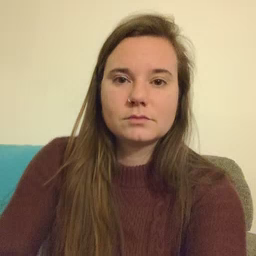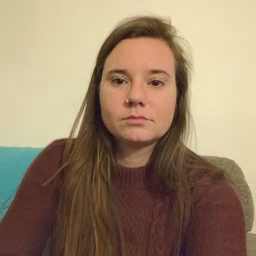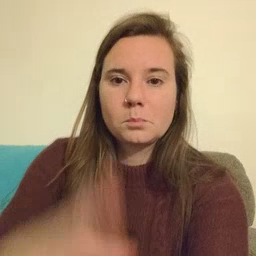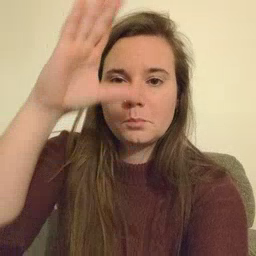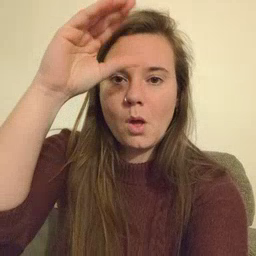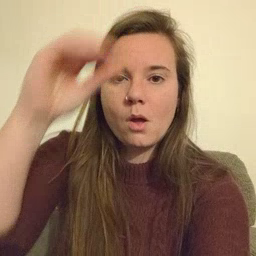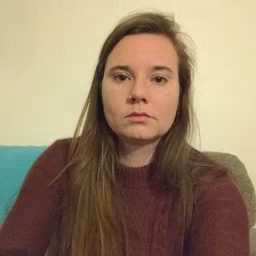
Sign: boy